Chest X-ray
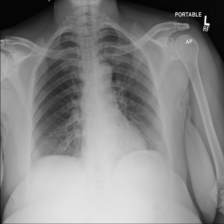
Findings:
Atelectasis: negative
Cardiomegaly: negative
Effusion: negative
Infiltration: negative
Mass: negative
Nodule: negative
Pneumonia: negative
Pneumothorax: negative
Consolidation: negative
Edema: negative
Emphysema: negative
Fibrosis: negative
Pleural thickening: negative
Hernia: negative